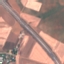
Land use / land cover: Highway